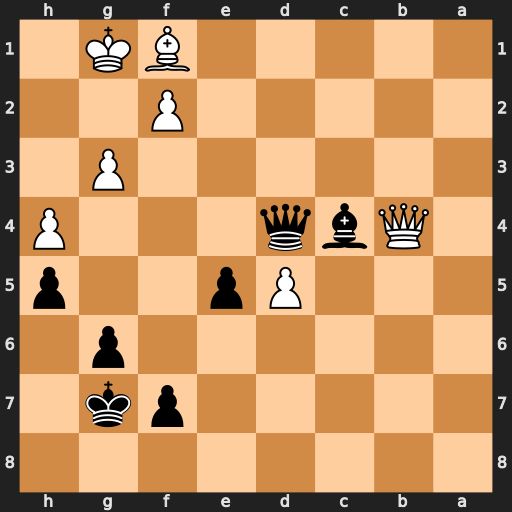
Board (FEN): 8/5pk1/6p1/3Pp2p/1Qbq3P/6P1/5P2/5BK1
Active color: b
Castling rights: -
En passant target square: -
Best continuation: Bxf1 Qxd4 exd4 Kxf1 Kf6 Ke2 Ke5 d6 Kxd6